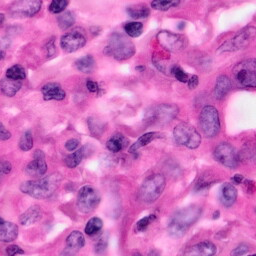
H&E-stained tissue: Pancreatic